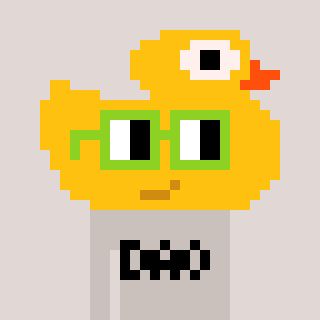
a pixel art character with square light green glasses, a ducky-shaped head and a foggrey-colored body on a warm background